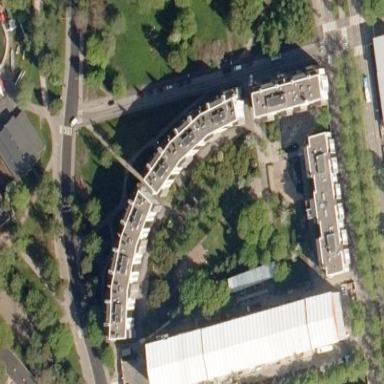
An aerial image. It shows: Block building.